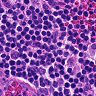
Metastatic tissue present: no